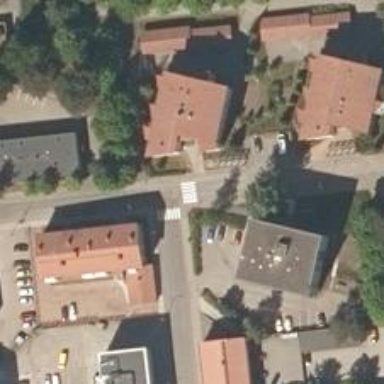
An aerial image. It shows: Footway with zebra crossing.